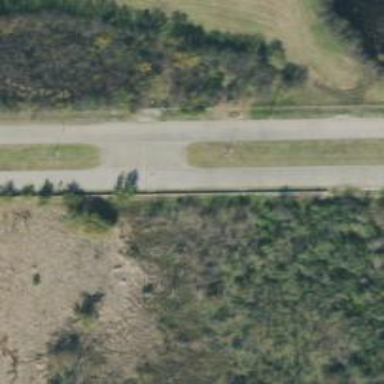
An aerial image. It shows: Secondary link road.